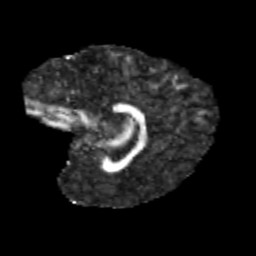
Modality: FA
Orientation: sagittal
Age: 10
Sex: female
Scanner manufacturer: siemens
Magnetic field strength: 3 T
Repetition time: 3.8 s
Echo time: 0.07 s